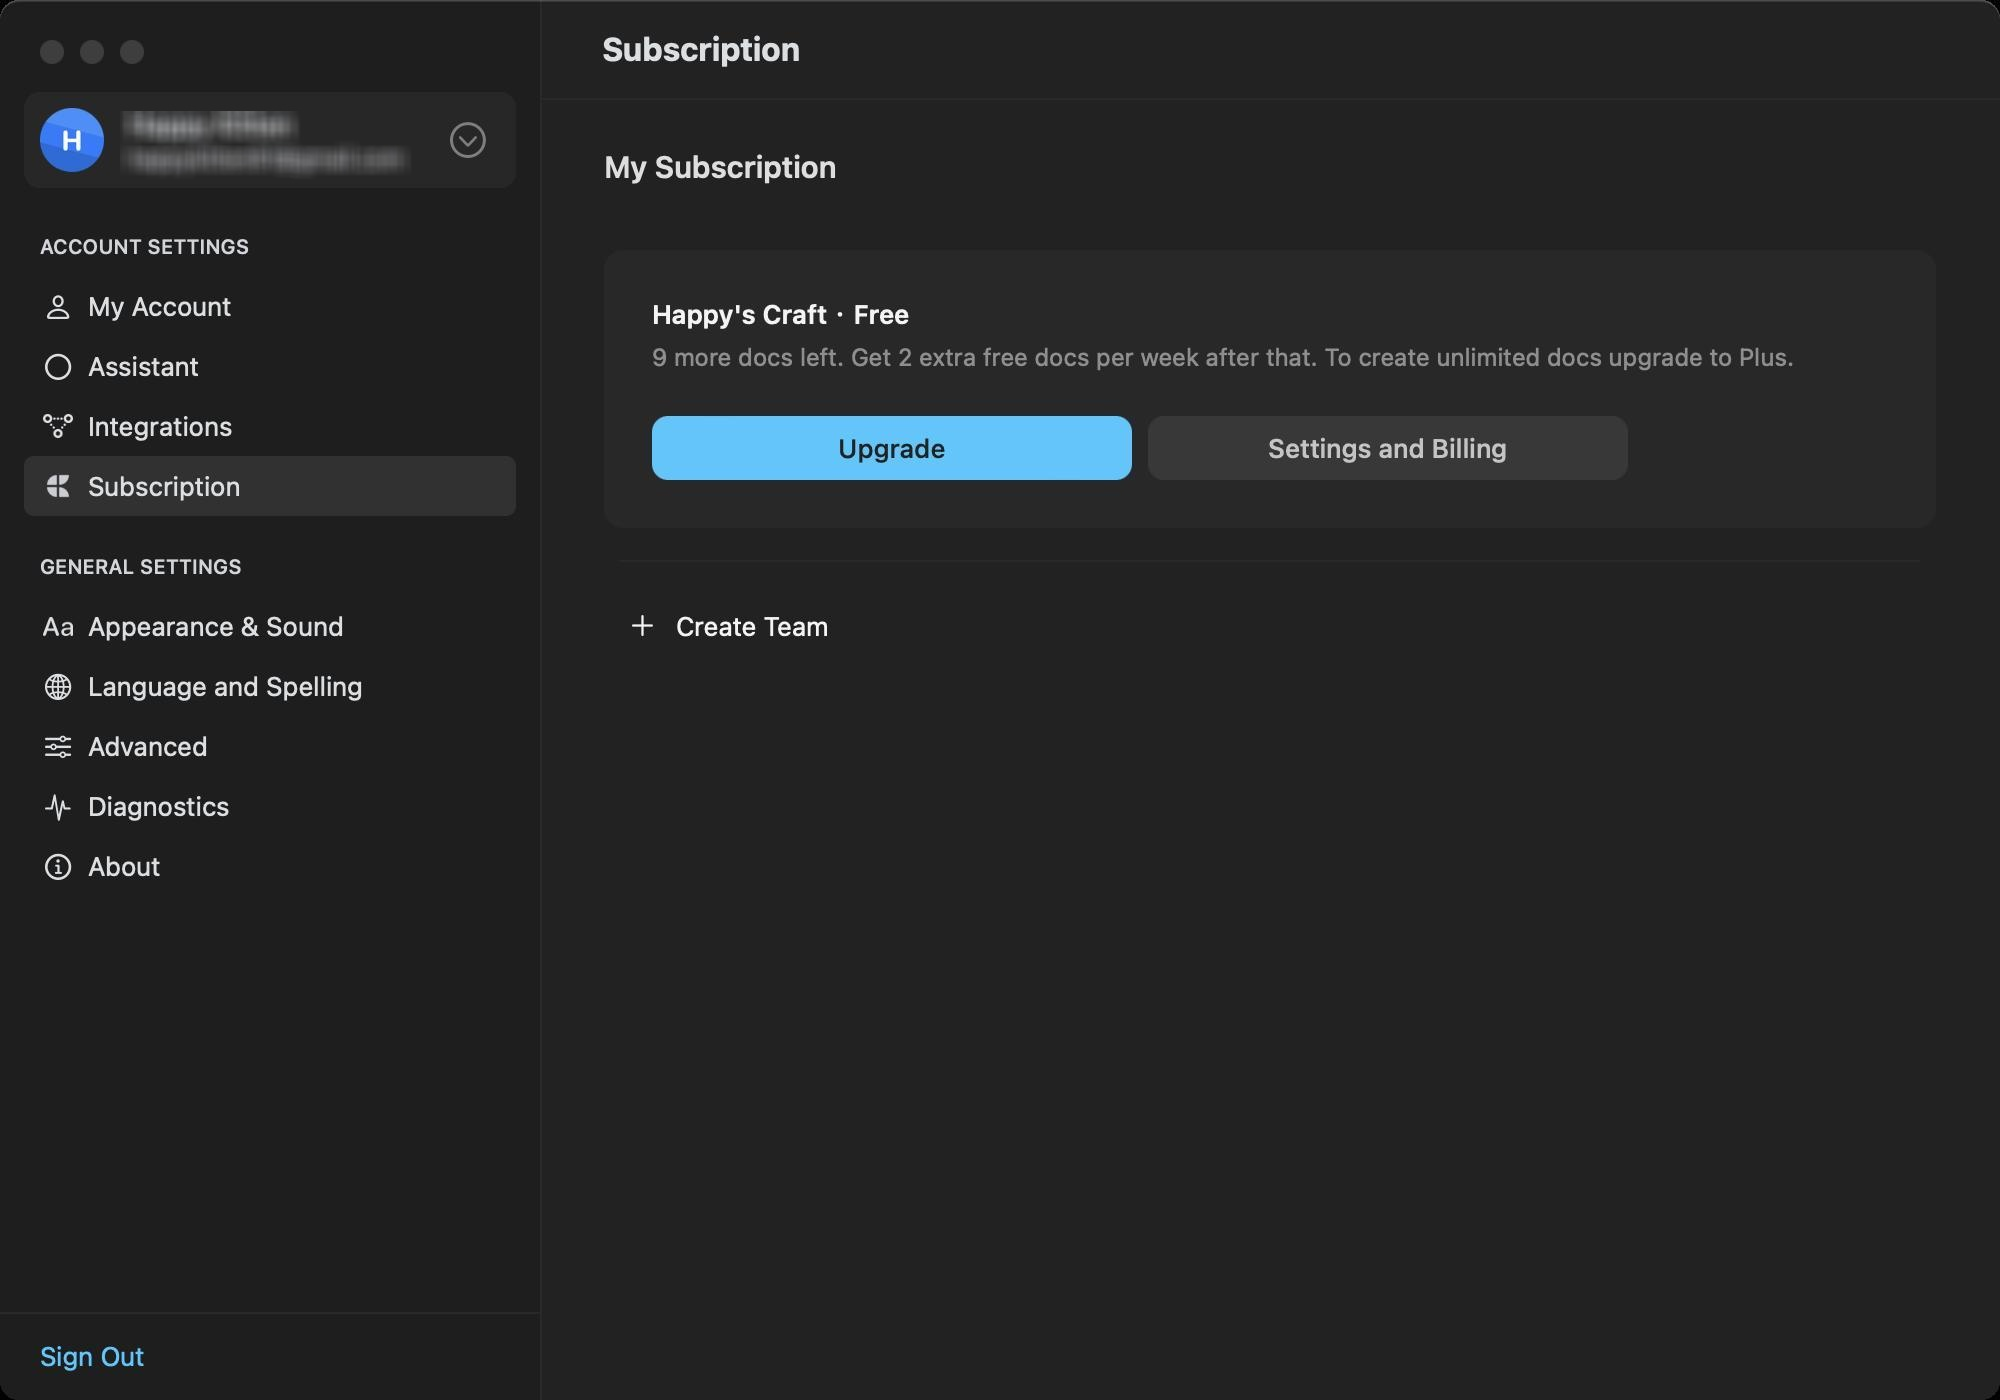
Accessibility tree:
{"name": "Settings", "role": "AXWindow", "description": null, "role_description": "standard window", "value": null, "position": "364.00;113.00", "size": "1000;700", "children": [{"name": null, "role": "AXGroup", "description": null, "role_description": "group", "value": null, "position": "0.00;0.00", "size": "1000;700", "children": [{"name": null, "role": "AXGroup", "description": null, "role_description": "group", "value": null, "position": "0.00;0.00", "size": "1000;700", "children": [{"name": null, "role": "AXGroup", "description": null, "role_description": "group", "value": null, "position": "301.00;16.00", "size": "1666;18", "children": [{"name": null, "role": "AXStaticText", "description": "Subscription", "role_description": "text", "value": null, "position": "301.00;16.00", "size": "1666;18", "children": []}]}, {"name": null, "role": "AXGroup", "description": null, "role_description": "group", "value": null, "position": "0.00;52.00", "size": "270;648", "children": [{"name": null, "role": "AXGroup", "description": null, "role_description": "group", "value": null, "position": "20.00;54.00", "size": "202;32", "children": [{"name": null, "role": "AXGroup", "description": null, "role_description": "group", "value": null, "position": "64.00;54.00", "size": "158;32", "children": [{"name": null, "role": "AXGroup", "description": null, "role_description": "group", "value": null, "position": "64.00;54.00", "size": "82;16", "children": [{"name": null, "role": "AXStaticText", "description": "Happy Kitten", "role_description": "text", "value": null, "position": "64.00;54.00", "size": "82;16", "children": []}]}, {"name": null, "role": "AXStaticText", "description": "happykitten91@gmail.com", "role_description": "text", "value": null, "position": "64.00;72.00", "size": "138;14", "children": []}]}]}, {"name": null, "role": "AXGroup", "description": null, "role_description": "collection", "value": null, "position": "0.00;102.00", "size": "270;554", "children": [{"name": null, "role": "AXStaticText", "description": "ACCOUNT SETTINGS", "role_description": "text", "value": null, "position": "20.00;117.00", "size": "105;13", "children": []}, {"name": null, "role": "AXGroup", "description": null, "role_description": "group", "value": null, "position": "12.00;138.00", "size": "246;30", "children": [{"name": null, "role": "AXGroup", "description": null, "role_description": "group", "value": null, "position": "20.00;138.00", "size": "96;30", "children": [{"name": null, "role": "AXStaticText", "description": "My Account", "role_description": "text", "value": null, "position": "44.00;145.00", "size": "72;16", "children": []}]}]}, {"name": null, "role": "AXGroup", "description": null, "role_description": "group", "value": null, "position": "12.00;168.00", "size": "246;30", "children": [{"name": null, "role": "AXGroup", "description": null, "role_description": "group", "value": null, "position": "20.00;168.00", "size": "80;30", "children": [{"name": null, "role": "AXStaticText", "description": "Assistant", "role_description": "text", "value": null, "position": "44.00;175.00", "size": "56;16", "children": []}]}]}, {"name": null, "role": "AXGroup", "description": null, "role_description": "group", "value": null, "position": "12.00;198.00", "size": "246;30", "children": [{"name": null, "role": "AXGroup", "description": null, "role_description": "group", "value": null, "position": "20.00;198.00", "size": "96;30", "children": [{"name": null, "role": "AXStaticText", "description": "Integrations", "role_description": "text", "value": null, "position": "44.00;205.00", "size": "72;16", "children": []}]}]}, {"name": null, "role": "AXGroup", "description": null, "role_description": "group", "value": null, "position": "12.00;228.00", "size": "246;30", "children": [{"name": null, "role": "AXGroup", "description": null, "role_description": "group", "value": null, "position": "20.00;228.00", "size": "100;30", "children": [{"name": null, "role": "AXStaticText", "description": "Subscription", "role_description": "text", "value": null, "position": "44.00;235.00", "size": "76;16", "children": []}]}]}, {"name": null, "role": "AXStaticText", "description": "GENERAL SETTINGS", "role_description": "text", "value": null, "position": "20.00;277.00", "size": "101;13", "children": []}, {"name": null, "role": "AXGroup", "description": null, "role_description": "group", "value": null, "position": "12.00;298.00", "size": "246;30", "children": [{"name": null, "role": "AXGroup", "description": null, "role_description": "group", "value": null, "position": "20.00;298.00", "size": "152;30", "children": [{"name": null, "role": "AXStaticText", "description": "Appearance & Sound", "role_description": "text", "value": null, "position": "44.00;305.00", "size": "128;16", "children": []}]}]}, {"name": null, "role": "AXGroup", "description": null, "role_description": "group", "value": null, "position": "12.00;328.00", "size": "246;30", "children": [{"name": null, "role": "AXGroup", "description": null, "role_description": "group", "value": null, "position": "20.00;328.00", "size": "162;30", "children": [{"name": null, "role": "AXStaticText", "description": "Language and Spelling", "role_description": "text", "value": null, "position": "44.00;335.00", "size": "138;16", "children": []}]}]}, {"name": null, "role": "AXGroup", "description": null, "role_description": "group", "value": null, "position": "12.00;358.00", "size": "246;30", "children": [{"name": null, "role": "AXGroup", "description": null, "role_description": "group", "value": null, "position": "20.00;358.00", "size": "84;30", "children": [{"name": null, "role": "AXStaticText", "description": "Advanced", "role_description": "text", "value": null, "position": "44.00;365.00", "size": "60;16", "children": []}]}]}, {"name": null, "role": "AXGroup", "description": null, "role_description": "group", "value": null, "position": "12.00;388.00", "size": "246;30", "children": [{"name": null, "role": "AXGroup", "description": null, "role_description": "group", "value": null, "position": "20.00;388.00", "size": "95;30", "children": [{"name": null, "role": "AXStaticText", "description": "Diagnostics", "role_description": "text", "value": null, "position": "44.00;395.00", "size": "71;16", "children": []}]}]}, {"name": null, "role": "AXGroup", "description": null, "role_description": "group", "value": null, "position": "12.00;418.00", "size": "246;30", "children": [{"name": null, "role": "AXGroup", "description": null, "role_description": "group", "value": null, "position": "20.00;418.00", "size": "60;30", "children": [{"name": null, "role": "AXStaticText", "description": "About", "role_description": "text", "value": null, "position": "44.00;425.00", "size": "36;16", "children": []}]}]}]}, {"name": null, "role": "AXButton", "description": "Sign Out", "role_description": "button", "value": null, "position": "0.00;656.00", "size": "270;44", "children": []}]}, {"name": null, "role": "AXStaticText", "description": "My Subscription", "role_description": "text", "value": null, "position": "302.00;74.00", "size": "666;19", "children": []}, {"name": null, "role": "AXStaticText", "description": "Happy's Craft・Free", "role_description": "text", "value": null, "position": "326.00;149.00", "size": "618;16", "children": []}, {"name": null, "role": "AXStaticText", "description": "9 more docs left. Get 2 extra free docs per week after that. To create unlimited docs upgrade to Plus.", "role_description": "text", "value": null, "position": "326.00;171.00", "size": "618;15", "children": []}, {"name": null, "role": "AXStaticText", "description": "Upgrade", "role_description": "text", "value": null, "position": "326.00;208.00", "size": "240;32", "children": []}, {"name": null, "role": "AXStaticText", "description": "Settings and Billing", "role_description": "text", "value": null, "position": "574.00;208.00", "size": "240;32", "children": []}, {"name": null, "role": "AXStaticText", "description": "Create Team", "role_description": "text", "value": null, "position": "338.00;305.00", "size": "85;16", "children": []}]}]}, {"name": null, "role": "AXToolbar", "description": null, "role_description": "toolbar", "value": null, "position": "0.00;0.00", "size": "1000;52", "children": []}, {"name": null, "role": "AXButton", "description": null, "role_description": "close button", "value": null, "position": "19.00;18.00", "size": "14;16", "children": []}, {"name": null, "role": "AXButton", "description": null, "role_description": "full screen button", "value": null, "position": "59.00;18.00", "size": "14;16", "children": [{"name": null, "role": "AXGroup", "description": null, "role_description": "group", "value": null, "position": "59.00;18.00", "size": "14;16", "children": [{"name": null, "role": "AXGroup", "description": null, "role_description": "group", "value": null, "position": "59.00;18.00", "size": "14;16", "children": []}]}]}, {"name": null, "role": "AXButton", "description": null, "role_description": "minimize button", "value": null, "position": "39.00;18.00", "size": "14;16", "children": []}]}